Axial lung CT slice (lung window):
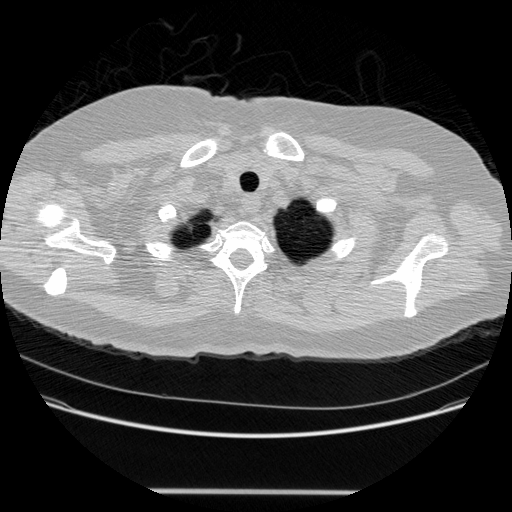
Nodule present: no